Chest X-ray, PA view. Patient: 29 years old, sex M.
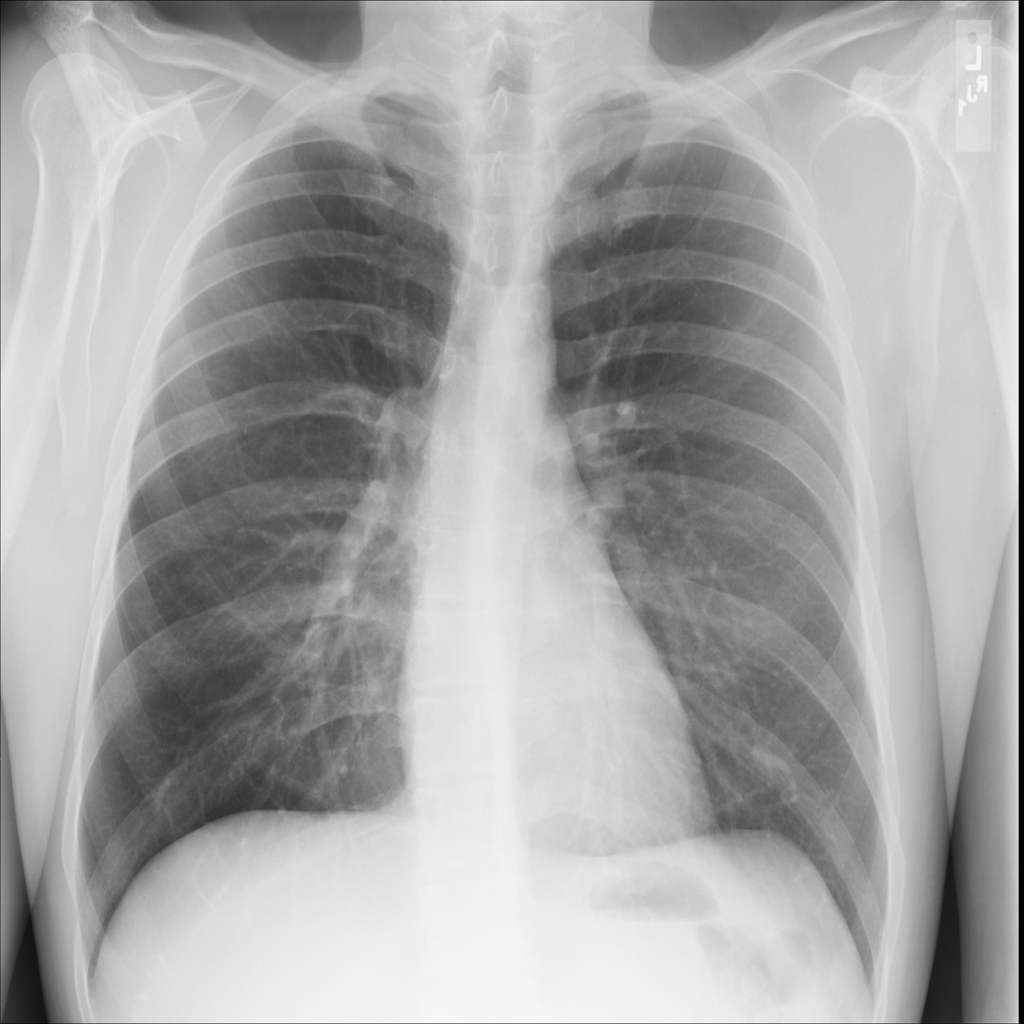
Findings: No Finding